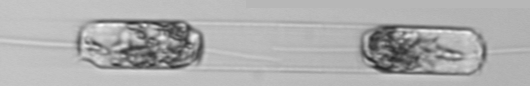
Label: Ditylum_brightwellii